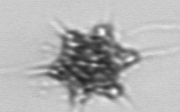
Label: Dictyocha